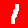
Digit: 1